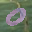
Label: 0